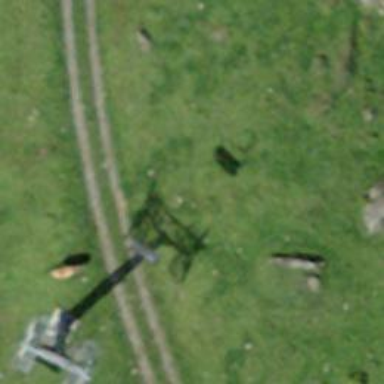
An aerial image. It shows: Pylon used for aerialway.